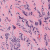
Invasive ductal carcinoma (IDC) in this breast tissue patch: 1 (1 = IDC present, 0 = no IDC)